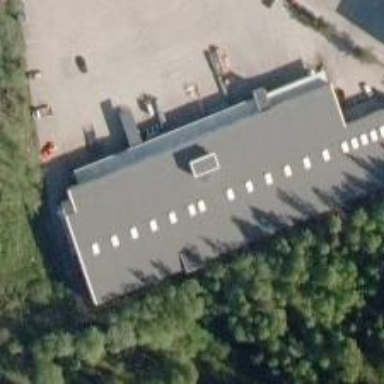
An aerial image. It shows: Warehouse.